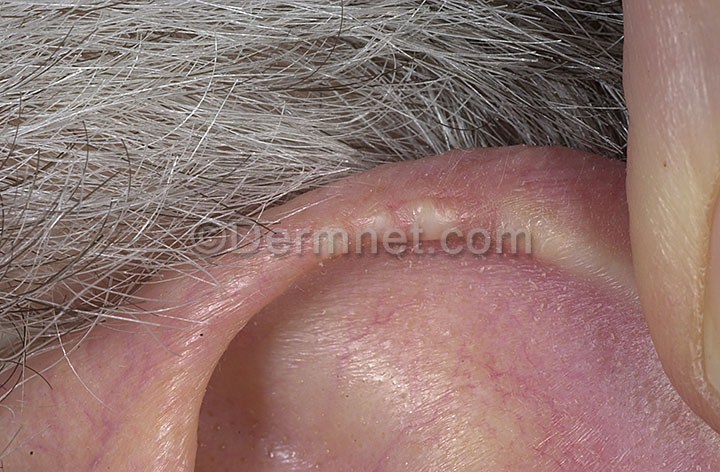
Disease: Light Diseases and Disorders of Pigmentation